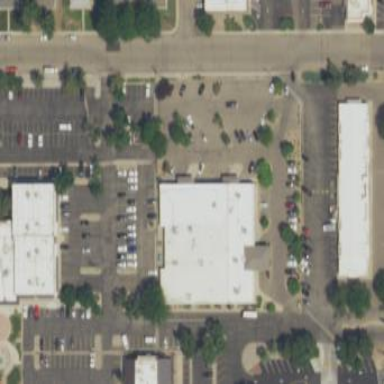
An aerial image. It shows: Retail building.